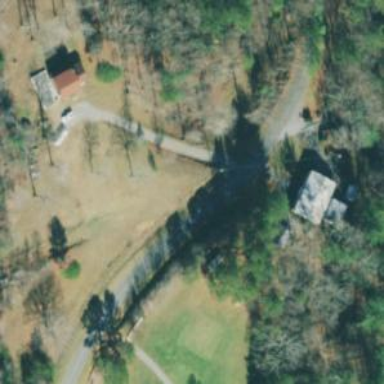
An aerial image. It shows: Driveway.